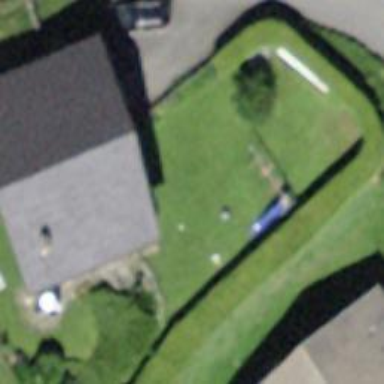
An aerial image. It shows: Detached building.